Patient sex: M
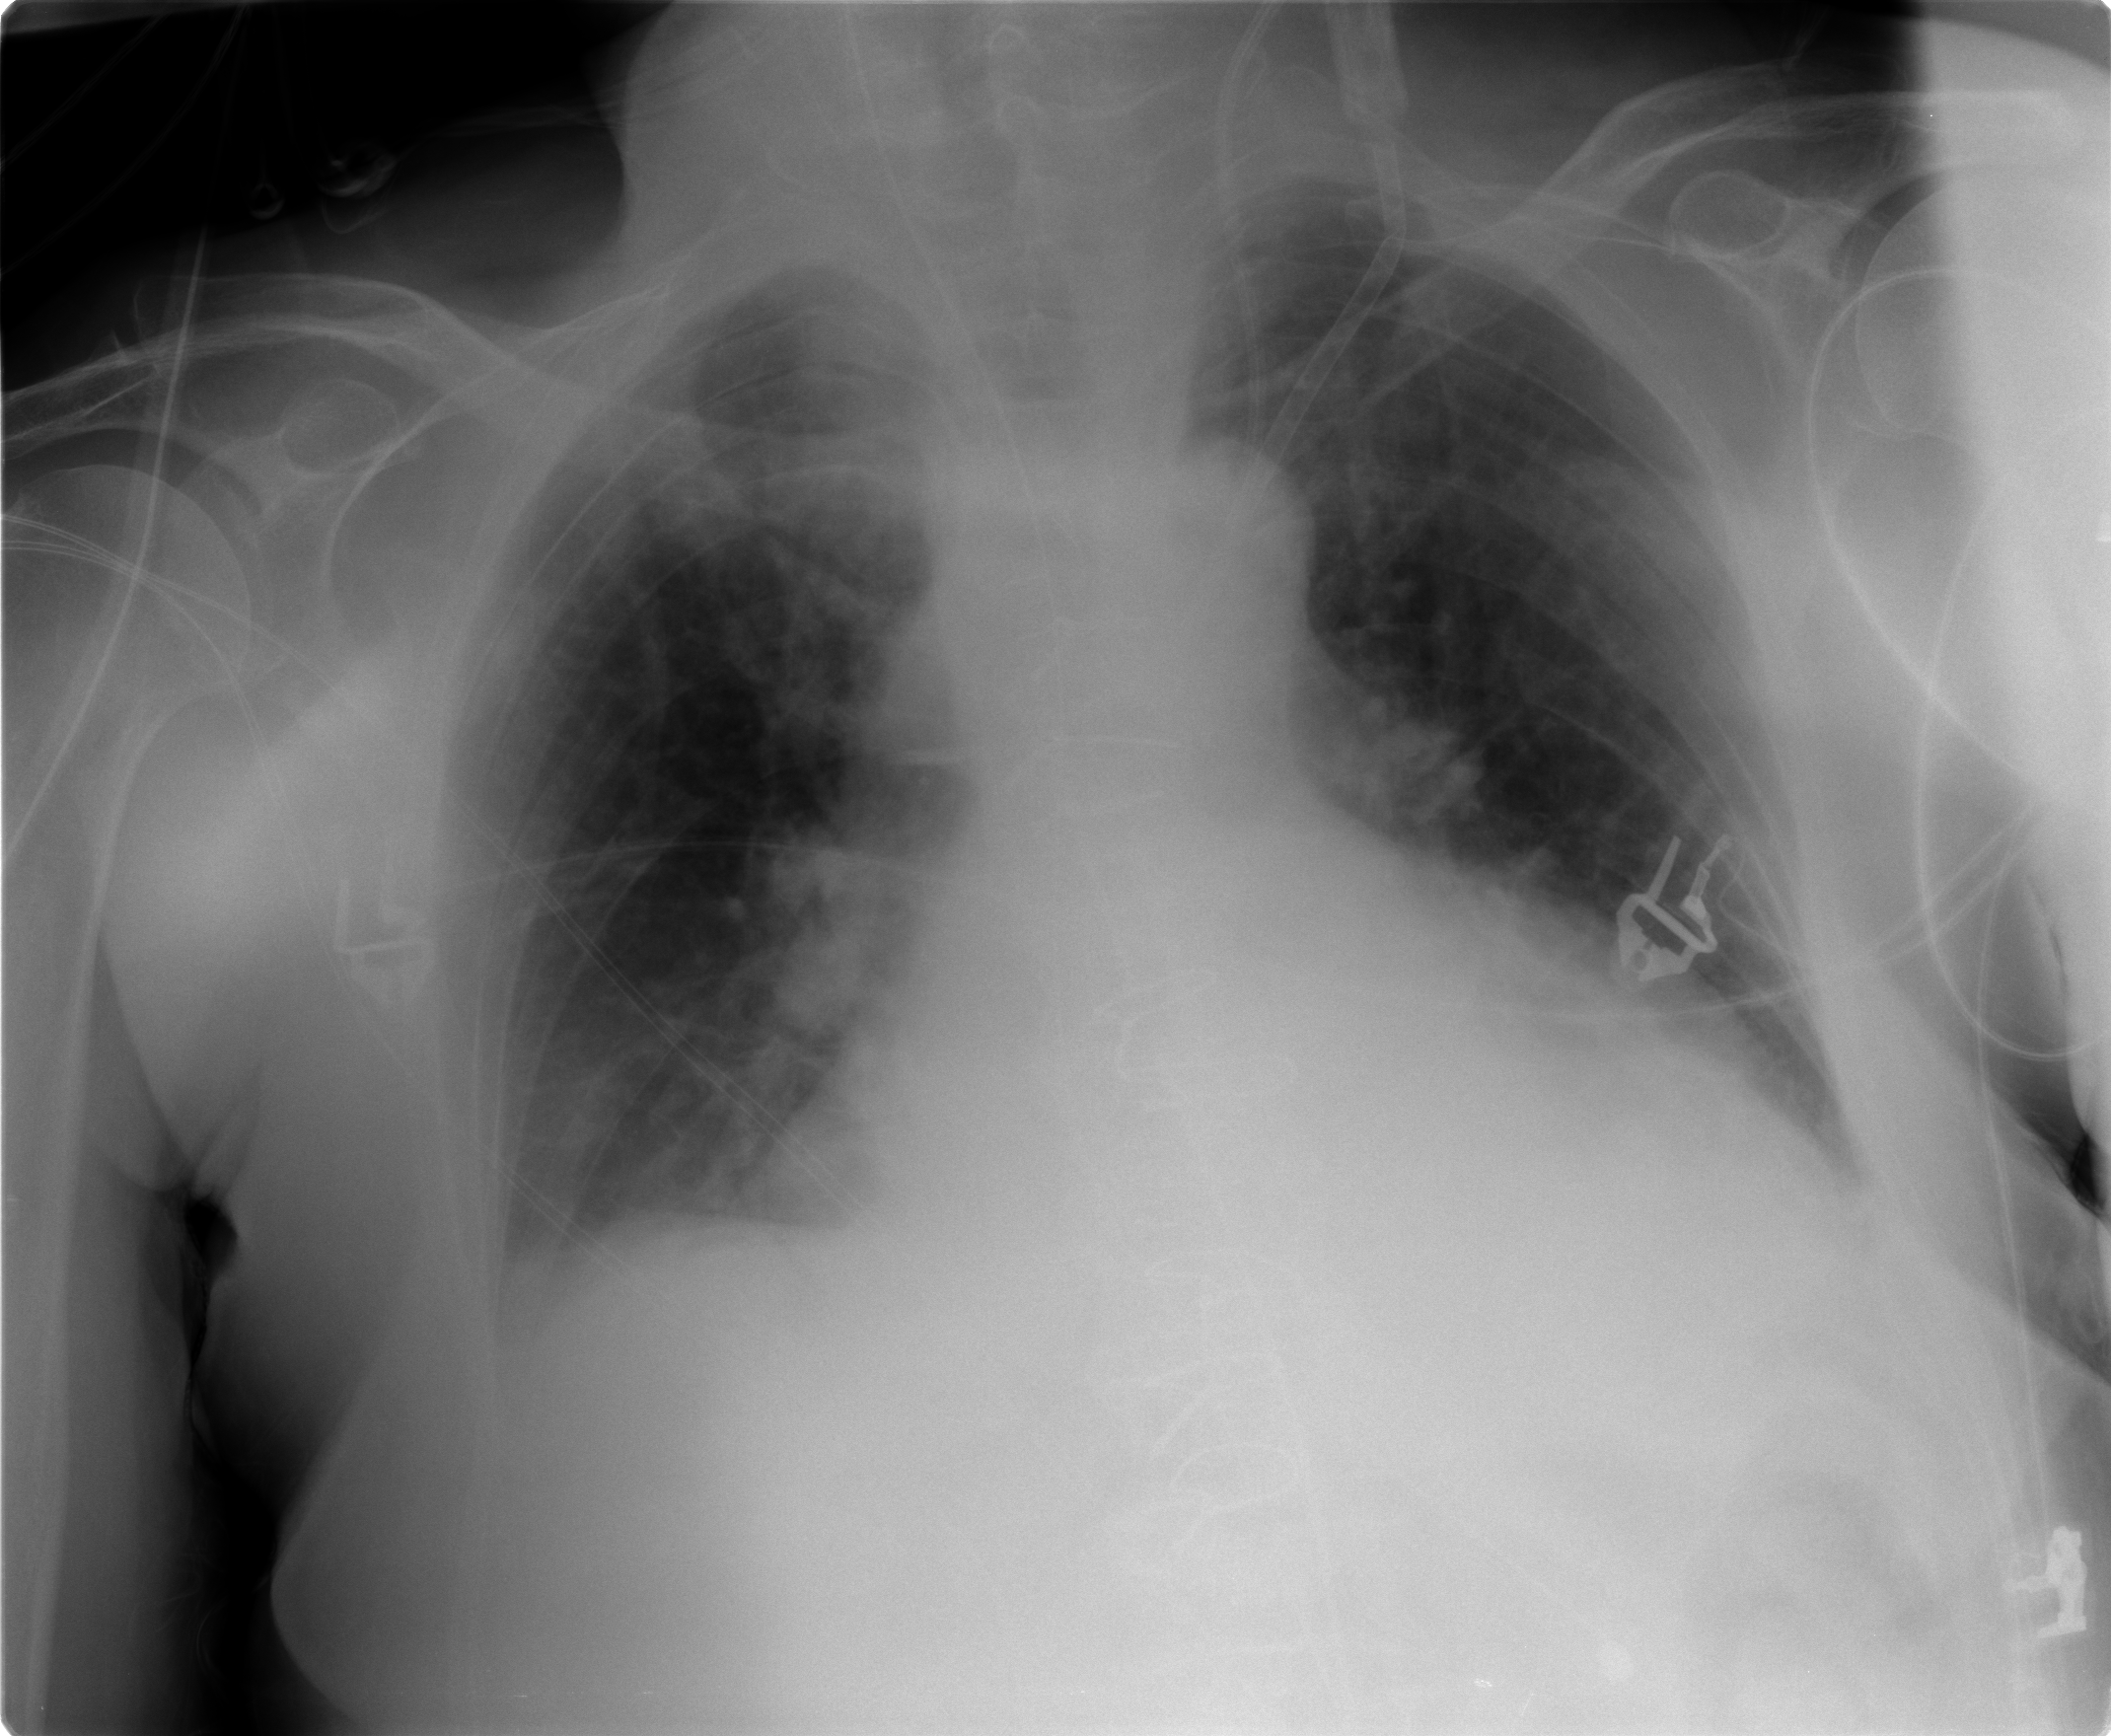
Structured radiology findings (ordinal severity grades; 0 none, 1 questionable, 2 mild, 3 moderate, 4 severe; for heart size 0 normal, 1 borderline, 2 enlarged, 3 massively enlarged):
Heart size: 3
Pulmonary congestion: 1
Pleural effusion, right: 1
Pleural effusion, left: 1
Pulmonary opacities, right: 0
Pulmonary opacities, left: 0
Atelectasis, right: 2
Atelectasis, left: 1